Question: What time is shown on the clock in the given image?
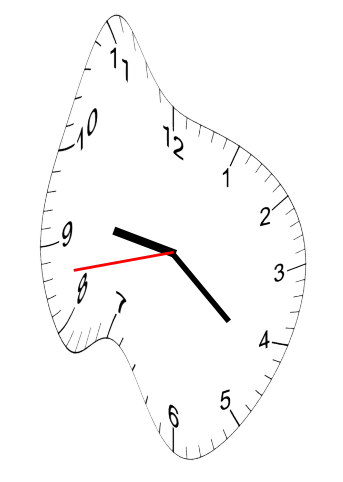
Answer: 09:21:43